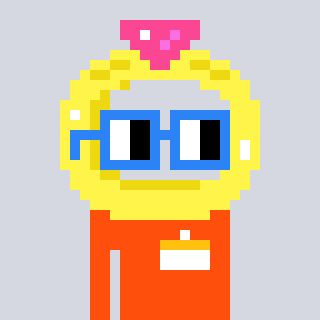
a pixel art character with square blue glasses, a ring-shaped head and a orange-colored body on a cool background